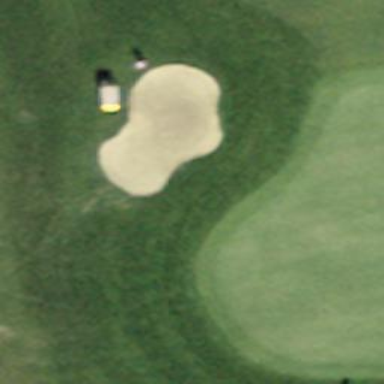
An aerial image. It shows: Sand bunker on golf course.